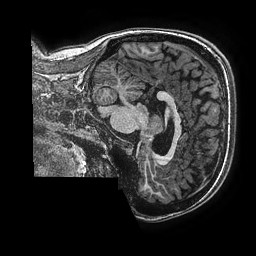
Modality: T1w
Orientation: sagittal
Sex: female
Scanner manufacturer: ge
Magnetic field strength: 3 T
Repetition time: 0.00766 s
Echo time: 0.003476 s